Question: I have a python dictionary:
'''
{'data': {'count': 141,
'telemetries': [{'date': '2021-03-01 06:01:52',
'totalActivePower': 0.0,
'dcVoltage': None,
'powerLimit': 100.0,
'totalEnergy': <PHONE>.0,
'temperature': 3.591,
'inverterMode': 'SLEEPING',
'operationMode': 0,
'L1Data': {'acCurrent': 0.0,
'acVoltage': 242.78,
'acFrequency': 59.9746,
'apparentPower': 0.0,
'activePower': 0.0,
'reactivePower': 0.0,
'cosPhi': 0.0}},
{'date': '2021-03-01 06:41:52',
'totalActivePower': 0.0,
'dcVoltage': 429.019,
'groundFaultResistance': 11000.0,
'powerLimit': 100.0,
'totalEnergy': <PHONE>.0,
'temperature': 4.60093,
'inverterMode': 'THROTTLED',
'operationMode': 0,
'L1Data': {'acCurrent': 0.0,
'acVoltage': 241.453,
'acFrequency': 59.9624,
'apparentPower': 0.0,
'activePower': 0.0,
'reactivePower': 0.0,
'cosPhi': 0.0}}]}}
'''
that I can get into a pandas Dataframe like:

but I would like the 'L1Data' data to be broken out into individual columns like the rest of the pandas DataFrame. How do I dot that?
Thanks for the help
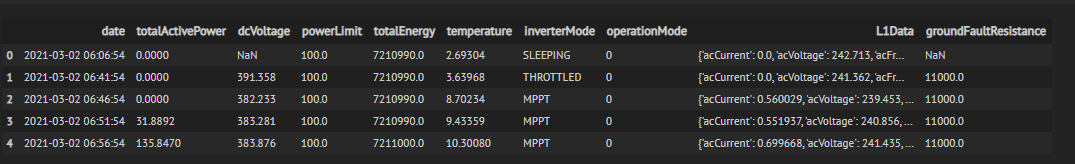
Answer: ### pd.json_normalize
'''
pd.json_normalize(dat['data']['telemetries'])
date totalActivePower dcVoltage powerLimit totalEnergy temperature inverterMode operationMode L1Data.acCurrent L1Data.acVoltage L1Data.acFrequency L1Data.apparentPower L1Data.activePower L1Data.reactivePower L1Data.cosPhi groundFaultResistance
0 2021-03-01 06:01:52 0.0 NaN 100.0 <PHONE>.0 3.59100 SLEEPING 0 0.0 242.780 59.9746 0.0 0.0 0.0 0.0 NaN
1 2021-03-01 06:41:52 0.0 429.019 100.0 <PHONE>.0 4.60093 THROTTLED 0 0.0 241.453 59.9624 0.0 0.0 0.0 0.0 11000.0
'''